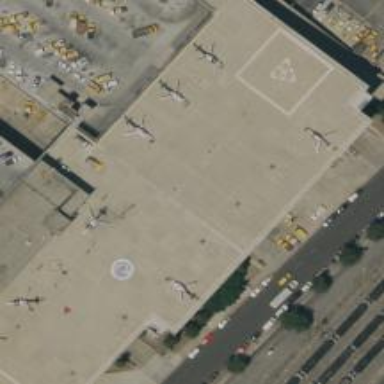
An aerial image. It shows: Heliport at the airport.